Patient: sex M, age 26
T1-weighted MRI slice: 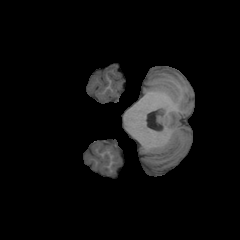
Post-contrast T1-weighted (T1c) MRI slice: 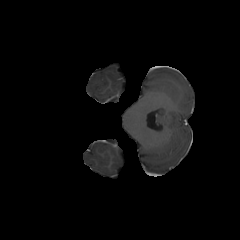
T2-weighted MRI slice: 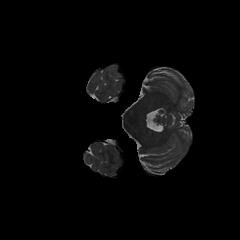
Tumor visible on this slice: no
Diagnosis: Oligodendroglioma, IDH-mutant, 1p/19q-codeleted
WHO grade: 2